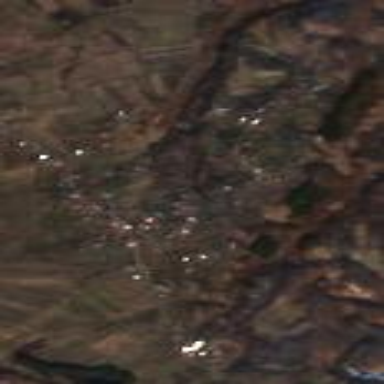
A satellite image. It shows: Residential area in village.